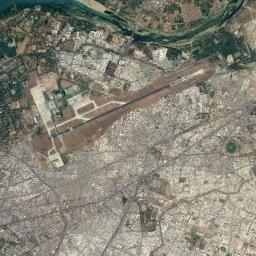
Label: airport